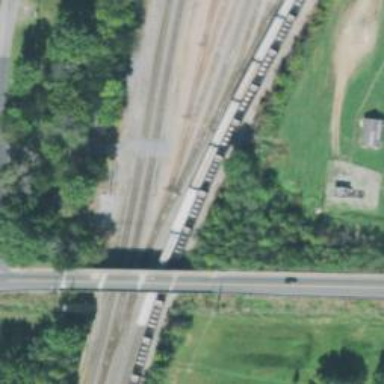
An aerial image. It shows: Railway yard in service.